Field crop: tomato
Growth stage: 1
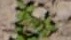
Species: portulaca